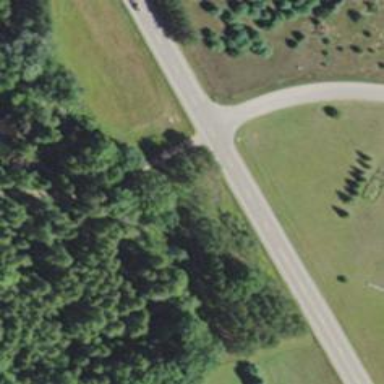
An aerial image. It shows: Secondary road.